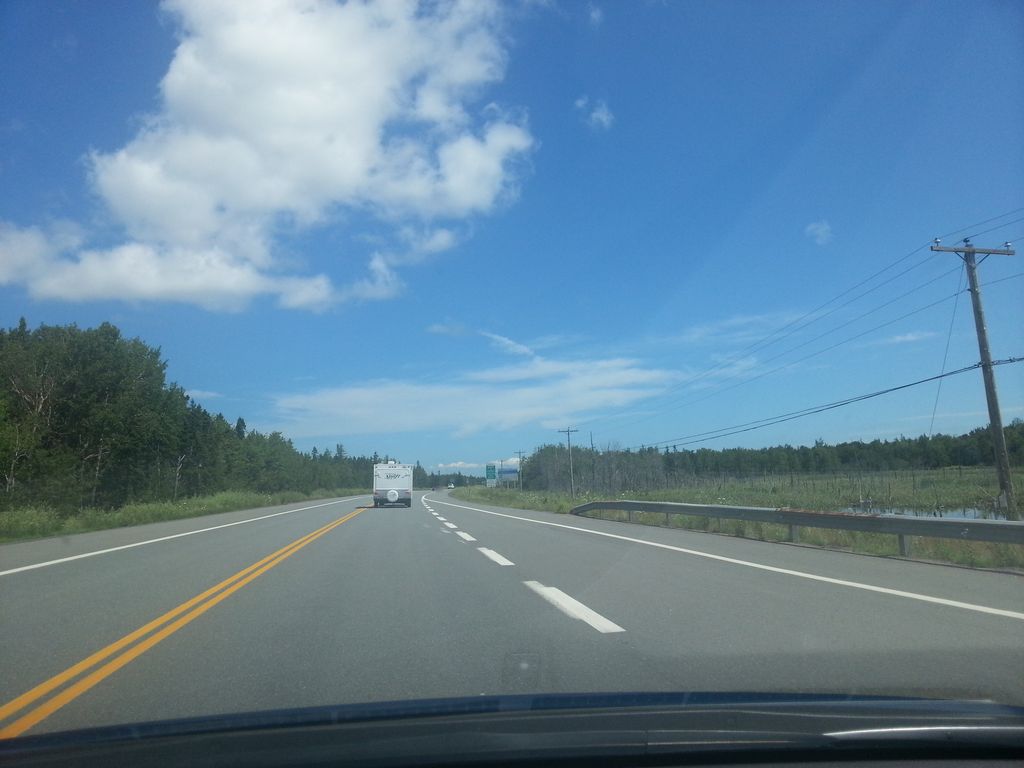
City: charlottetown